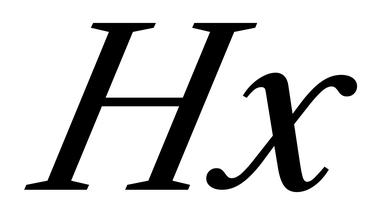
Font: LibreCaslonText-Italic_Italic